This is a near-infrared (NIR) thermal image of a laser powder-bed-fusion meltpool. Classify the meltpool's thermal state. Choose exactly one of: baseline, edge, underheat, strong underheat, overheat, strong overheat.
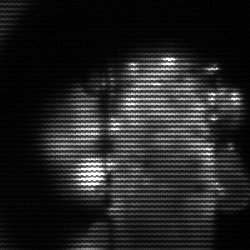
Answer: strong underheat